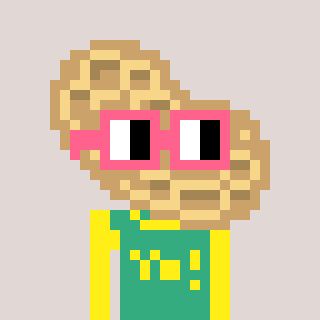
a pixel art character with square pink glasses, a peanut-shaped head and a teal-colored body on a warm background